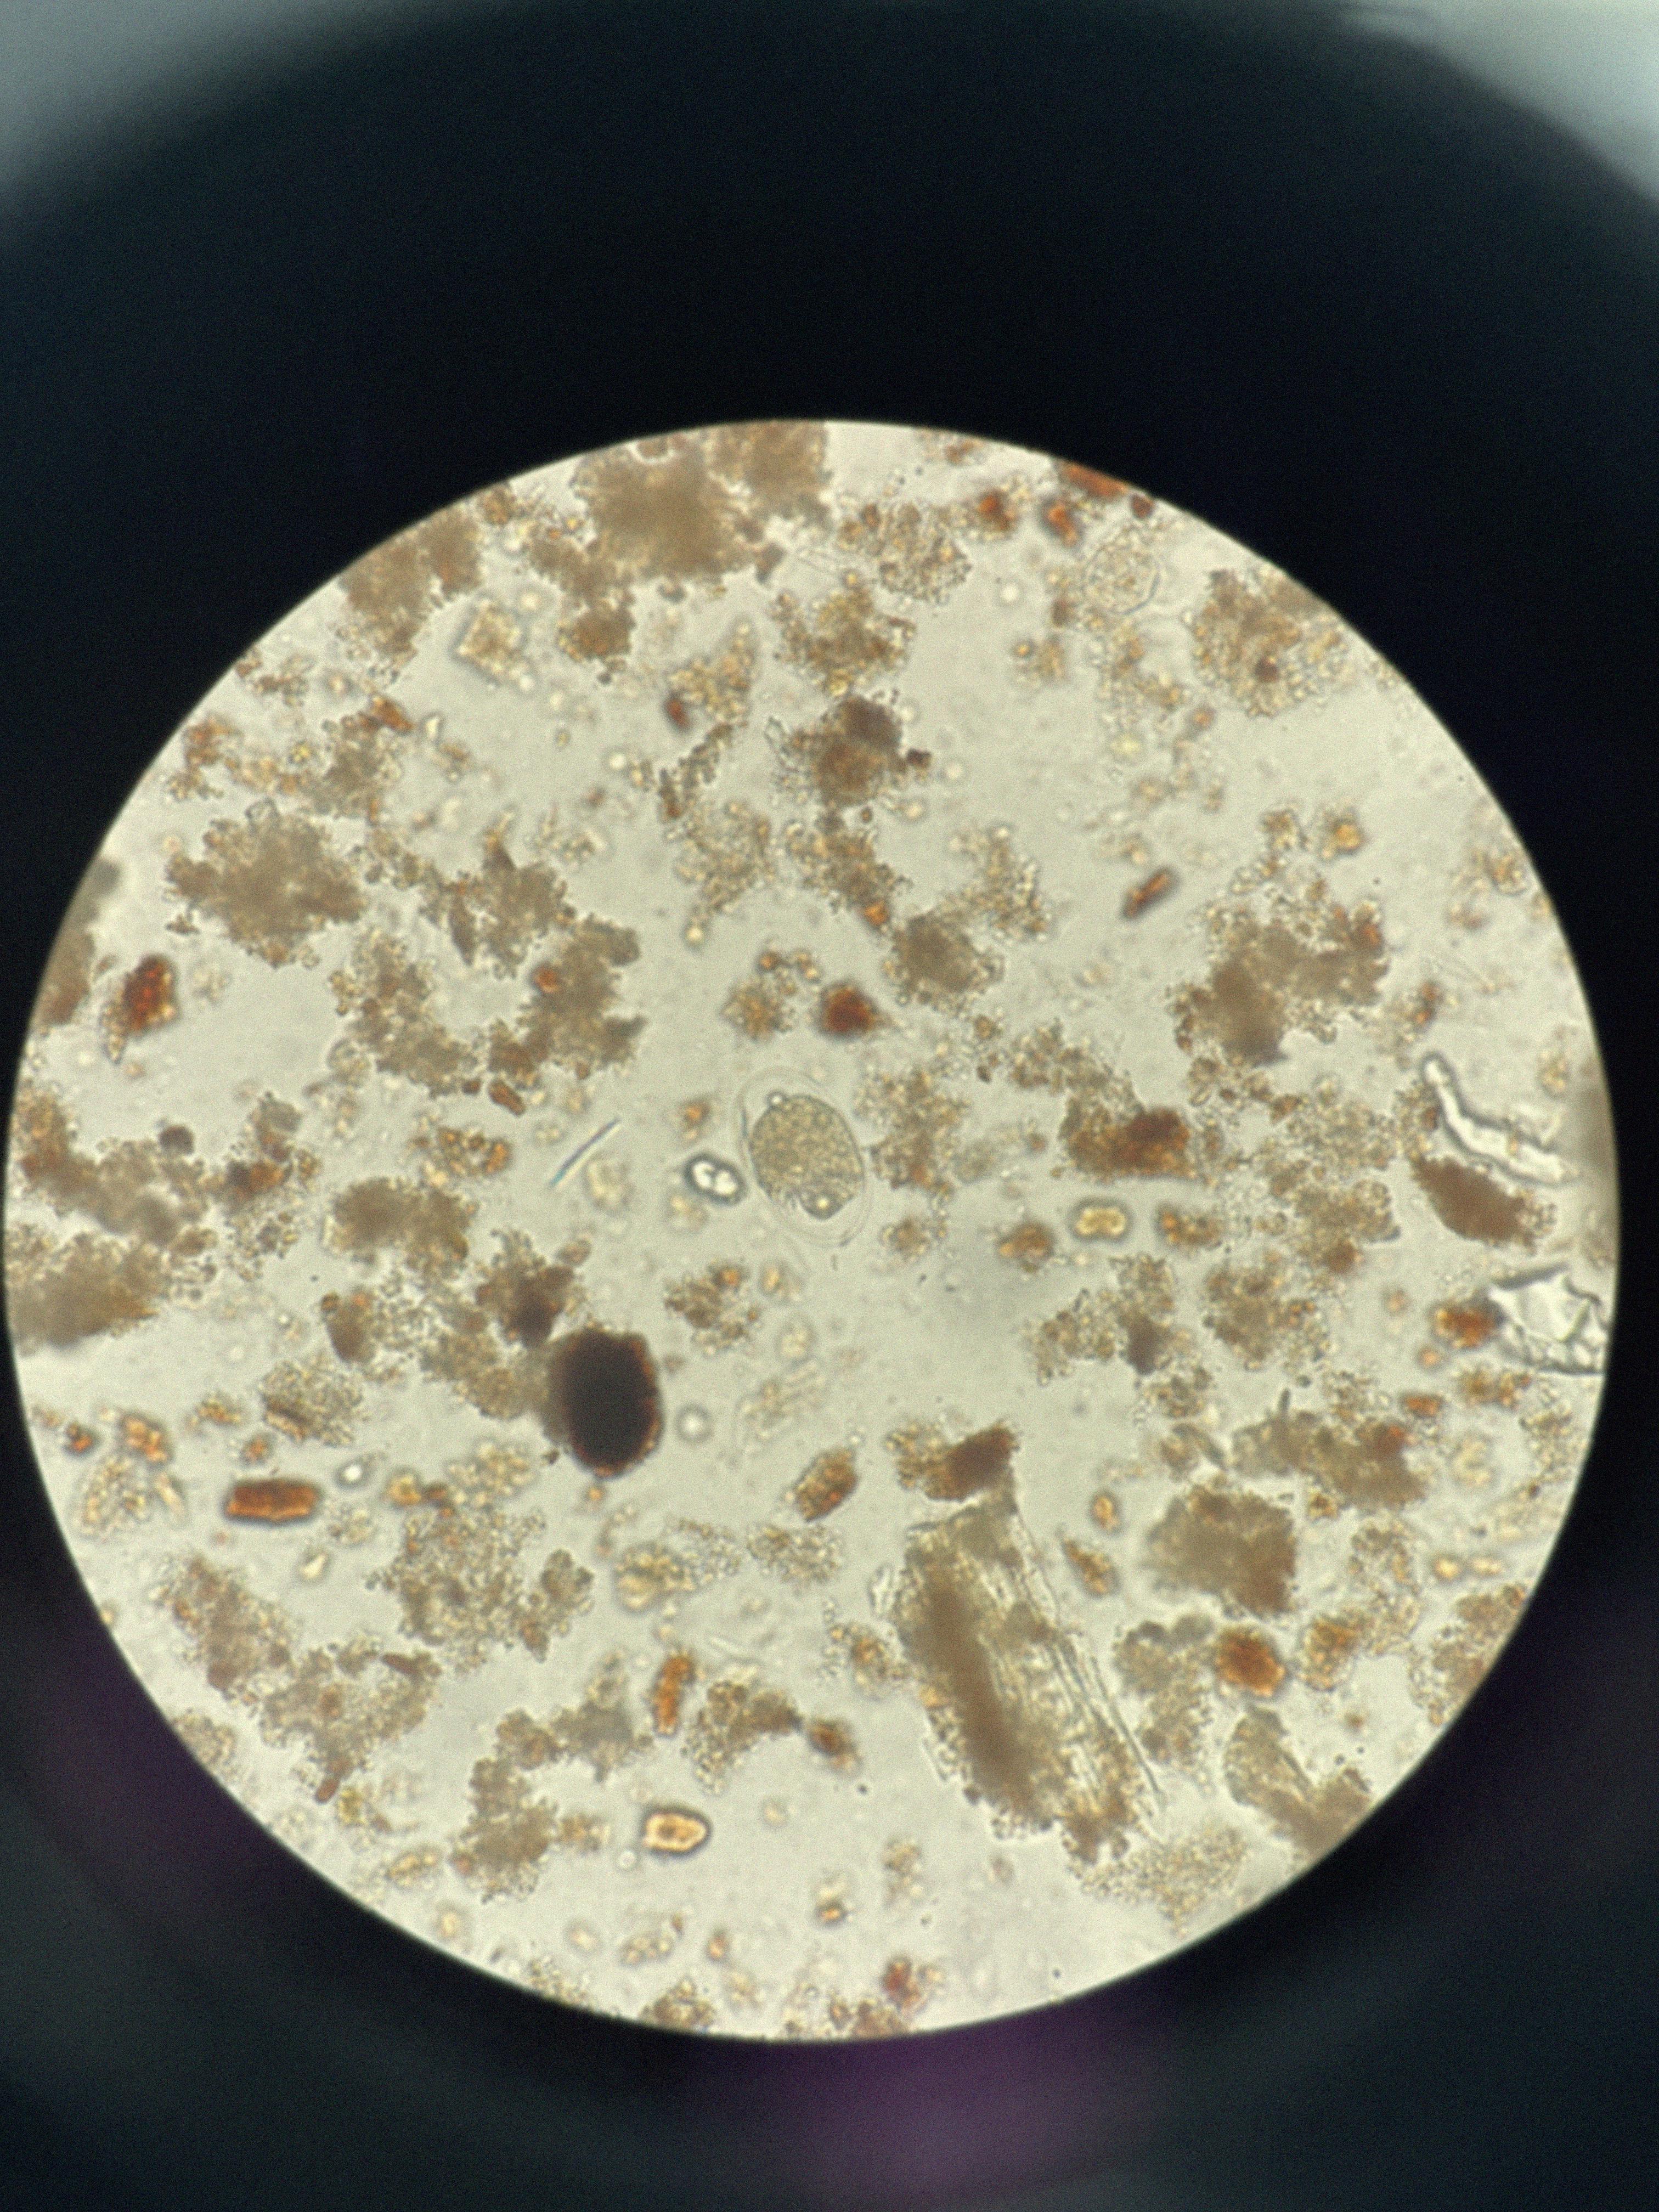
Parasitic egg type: Hookworm egg